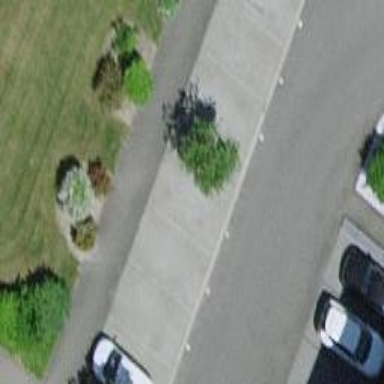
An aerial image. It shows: Street-side parking lot with asphalt surface.